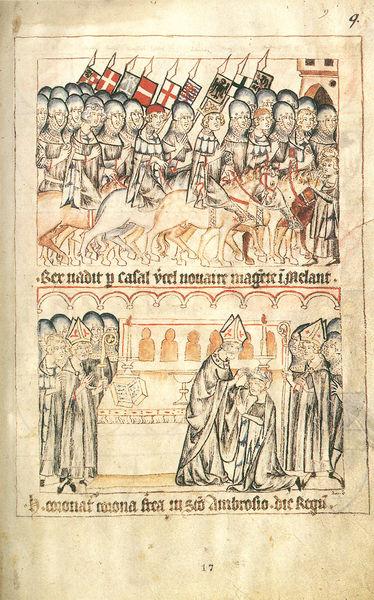
Titel: Trierer Bildhandschrift/Bilderchronik von Kaiser Heinrich VII. und Kurfürst Balduin von Luxemburg 1308-1313/ Kaiser Heinrichs Romfahrt
Schlagwörter: stadt, fenster, gebäude, rot, kirche, gewand, kelch, gewänder, blatt, pferd, pferde, reiter, schrift, fahnen, stab, bischof, soldaten, kerzen, leuchter, bögen, illustration, knien, salbung, ritter, altar, pergament, wappen, helme, kreuze, mittelalter, krönung, segnung, mönch, bischöfe, lanzen, mitra, rötel, burgtor, latein, bischofsstab, buchmalerei, einzug, zweigeteilt, deutsches reich, schrfit, heiliges römisches reich, bischoff, mailand, ambrosius